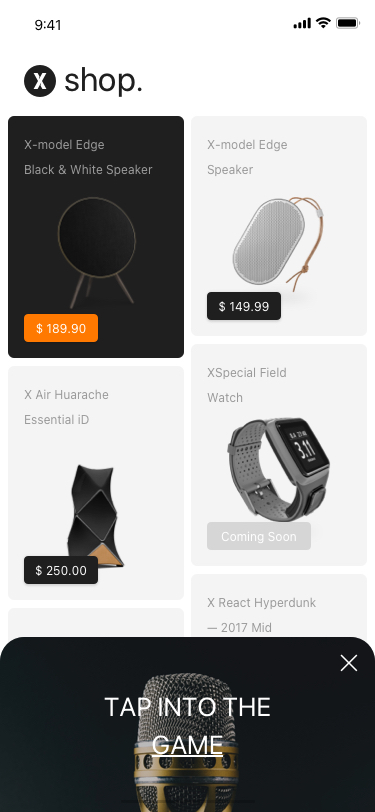
Text in this UI design:
shop.
X React Hyperdunk
— 2017 Mid
X-model Edge
Black & White Speaker
X-model Edge
Speaker
X Air Huarache Essential iD
XSpecial Field  Watch
tap into the game